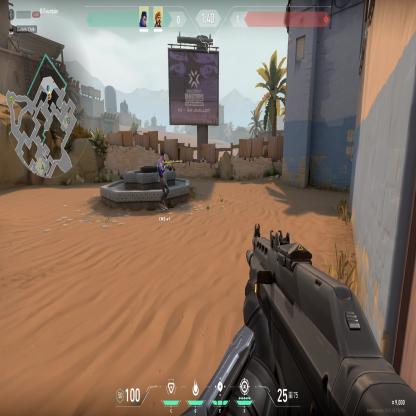
Label: teammate